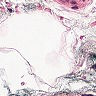
Metastatic tissue present: no